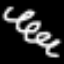
Label: squiggle